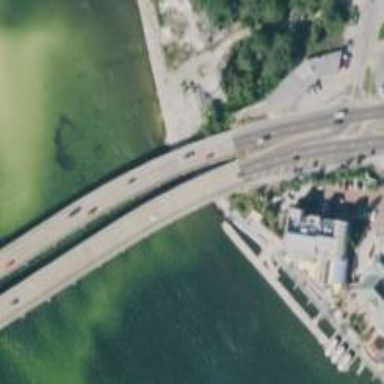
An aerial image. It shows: Bridge over trunk highway expressway.